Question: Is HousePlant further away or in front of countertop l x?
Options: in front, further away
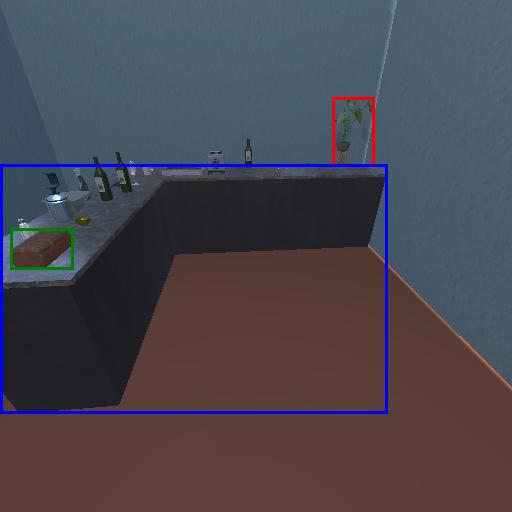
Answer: in front